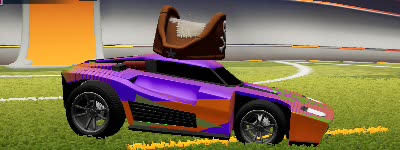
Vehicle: breakout